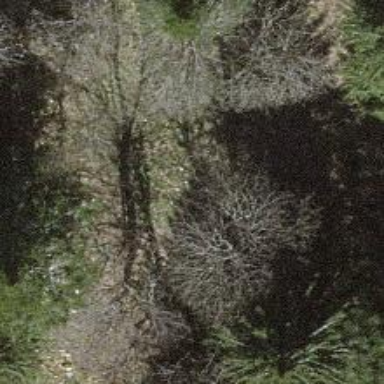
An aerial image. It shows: Beautiful tree in nature.